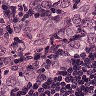
Metastatic tissue present: yes